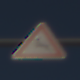
Verkehrszeichen: WildwechselRechts
Umgebung: Outdoor, Nature
Tageszeit: MorningAfternoon
Wetter: Clear
Licht: Natural
Jahreszeit: Summer
Kontrast: HighContrast